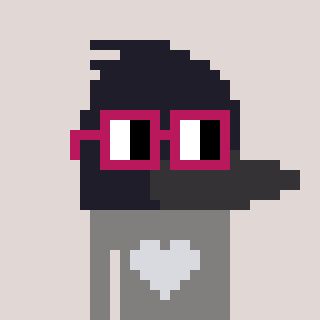
a pixel art character with square dark red glasses, a raven-shaped head and a bluegrey-colored body on a warm background